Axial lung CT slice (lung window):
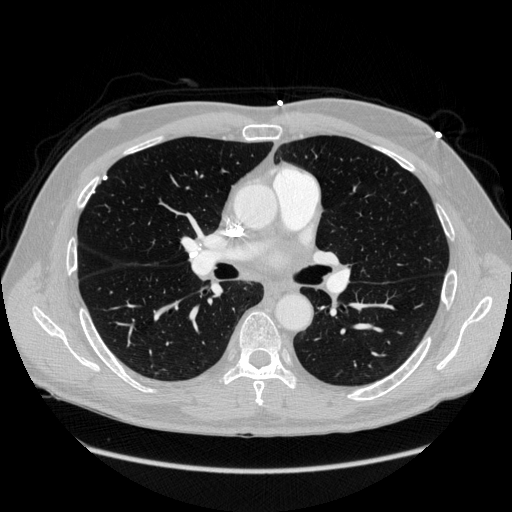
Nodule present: yes
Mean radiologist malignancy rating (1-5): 1